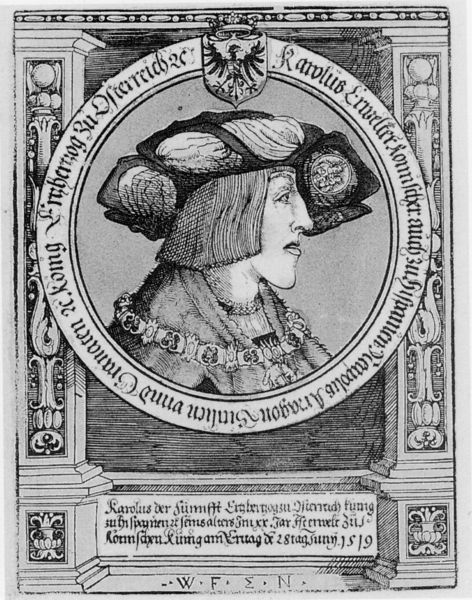
Titel: Bildnis von Kaiser Karl V
Künstler: Wolfgang Resch
Institution: (Seriendruck)
Schlagwörter: adler, mann, vogel, weiß, frisur, grau, hut, mund, nase, profil, schwarz, säule, säulen, zeichnung, tuch, ornament, jung, kappe, mütze, band, gesicht, pelz, rahmen, sockel, bild, bildnis, portrait, porträt, haare, blatt, kinn, krone, lippe, renaissance, kreis, rund, holzschnitt, schrift, kette, grafik, graphik, rand, kaiser, könig, inschrift, ornamente, verzierung, deutsch, schild, buch, medaillon, druck, schwarzweiss, druckgrafik, stich, illustration, text, bürger, beschriftung, orden, fürst, österreich, wappen, jüngling, pelzkragen, schwertlilie, halbporträt, portikus, herzog, wien, karl, emblem, maria, kupferstich, eierstab, sigel, perlstab, latein, maximilian, karl der große, schrifttafel, bürgermeister, goldenes vlies, reichsadler, karl v., karl v, ordenskette, karolus, erzherzog, profilbildnis, medaiilon, mutze, pagenfrisur, sülenrahmung, 1519, kaiser maximilian i., frontinspiz